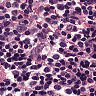
Metastatic tissue present: no